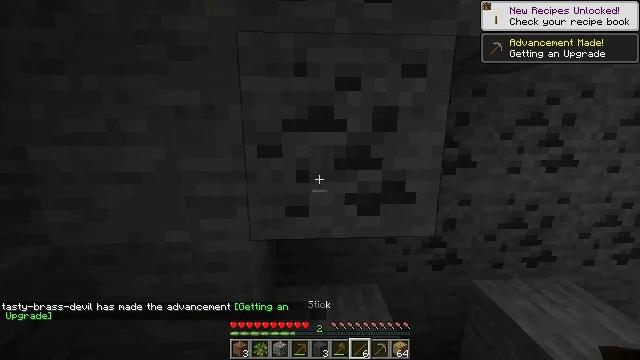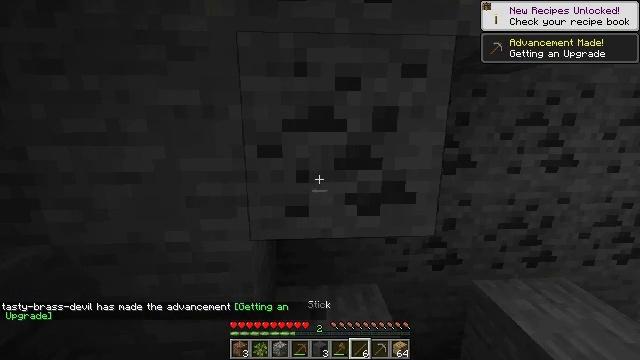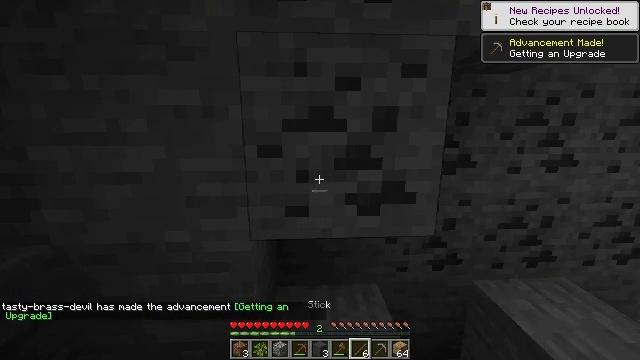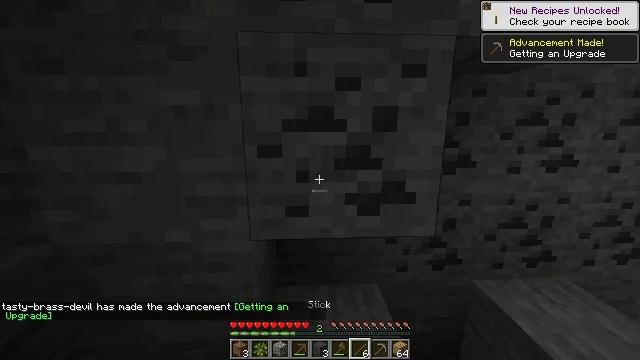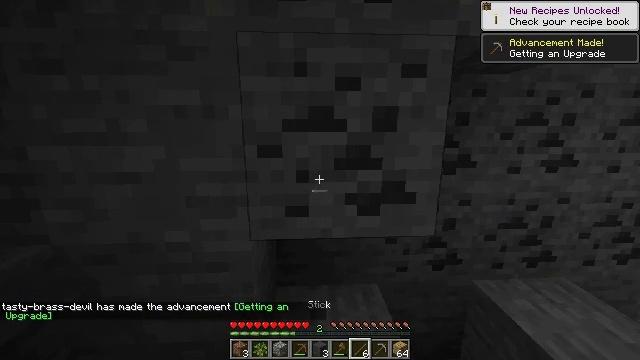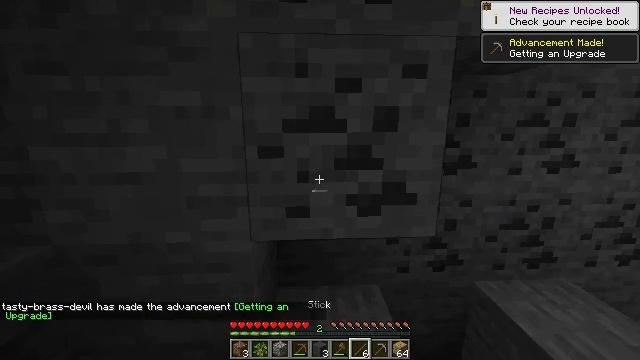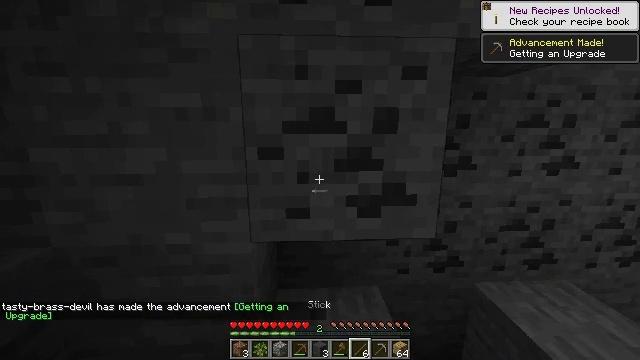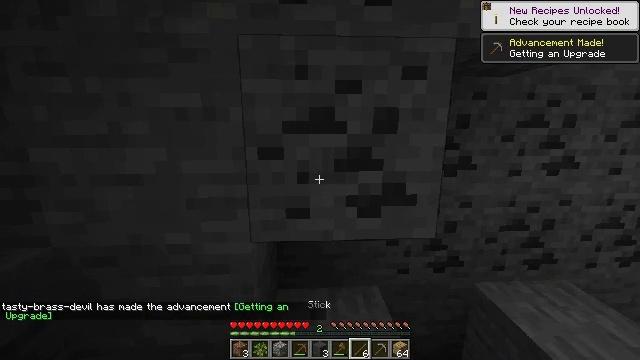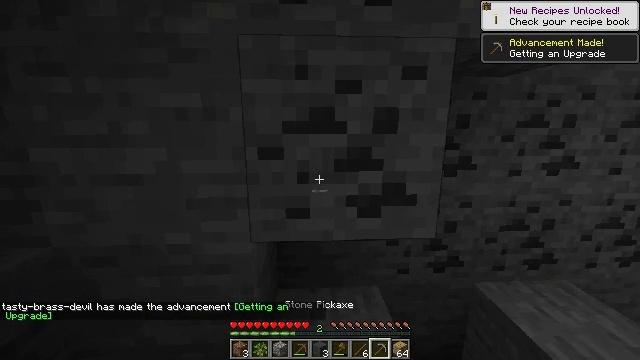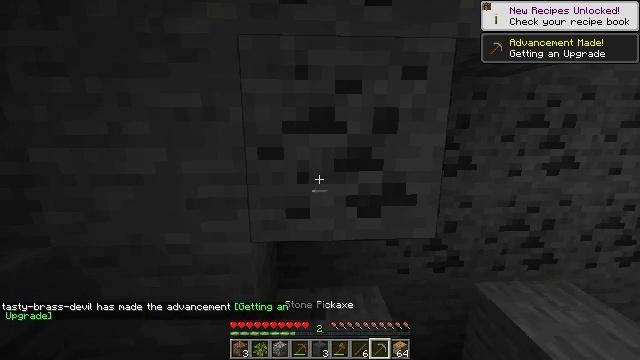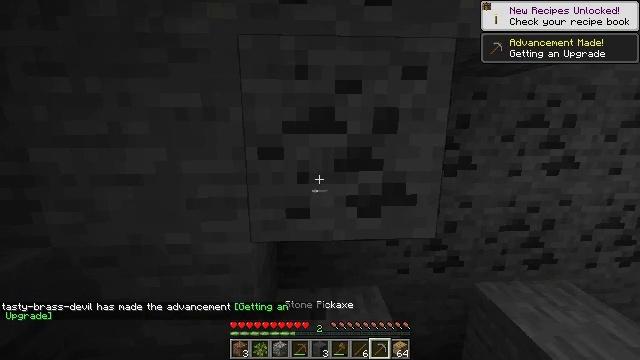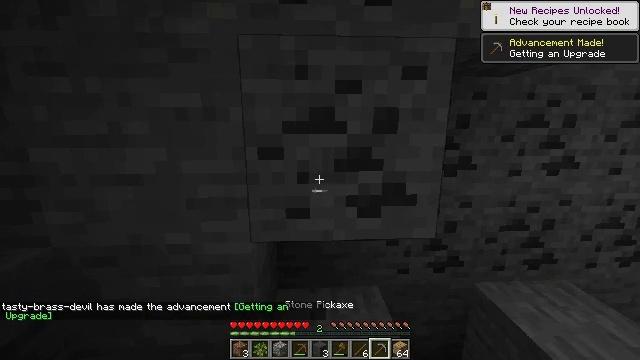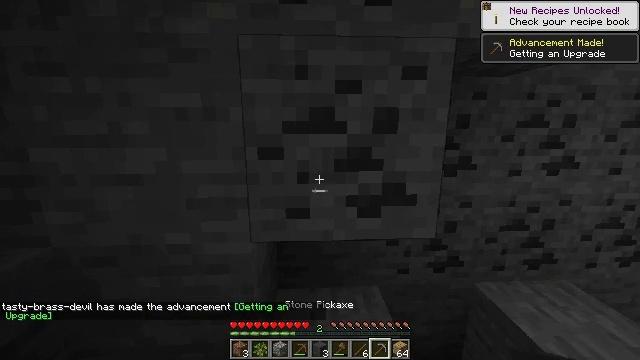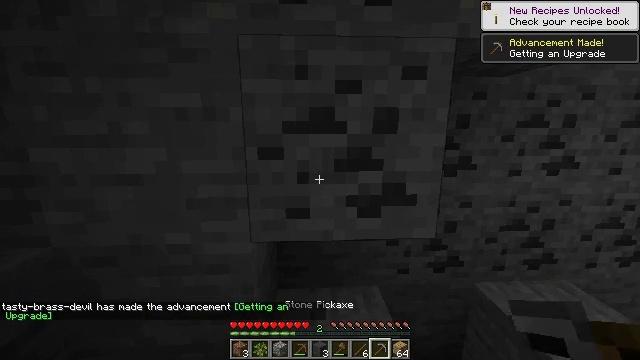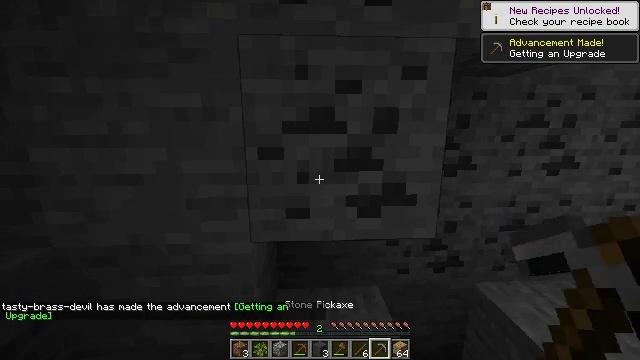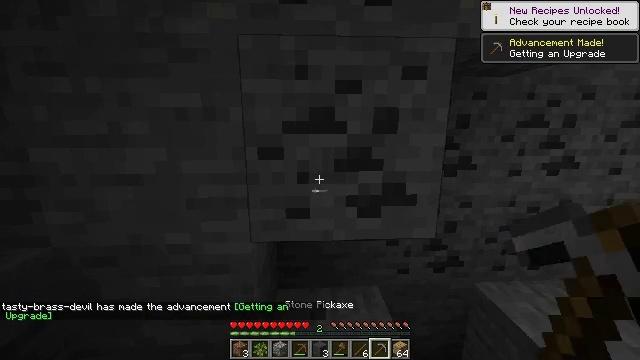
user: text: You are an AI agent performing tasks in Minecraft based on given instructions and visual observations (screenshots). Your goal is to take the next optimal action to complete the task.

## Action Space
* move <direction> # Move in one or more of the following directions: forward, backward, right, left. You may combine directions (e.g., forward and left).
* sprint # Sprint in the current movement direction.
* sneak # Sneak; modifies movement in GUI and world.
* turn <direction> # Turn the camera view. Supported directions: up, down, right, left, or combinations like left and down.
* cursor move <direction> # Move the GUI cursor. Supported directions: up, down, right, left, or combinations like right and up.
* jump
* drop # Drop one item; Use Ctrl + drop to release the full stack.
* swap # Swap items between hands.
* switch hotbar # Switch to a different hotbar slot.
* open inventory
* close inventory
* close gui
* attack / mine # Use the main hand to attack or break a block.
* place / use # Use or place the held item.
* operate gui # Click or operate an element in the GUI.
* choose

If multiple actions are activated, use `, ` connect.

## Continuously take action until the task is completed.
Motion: motion action
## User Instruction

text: Collect coal by mining the ore.
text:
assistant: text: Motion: no_op
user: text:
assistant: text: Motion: no_op
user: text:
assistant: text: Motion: no_op
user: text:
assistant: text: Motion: no_op
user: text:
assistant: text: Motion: no_op
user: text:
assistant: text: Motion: no_op
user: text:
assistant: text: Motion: no_op
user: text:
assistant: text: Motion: no_op
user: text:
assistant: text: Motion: no_op
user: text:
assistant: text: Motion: no_op
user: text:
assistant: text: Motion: no_op
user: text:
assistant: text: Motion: no_op
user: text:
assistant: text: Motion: no_op
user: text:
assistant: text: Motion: no_op
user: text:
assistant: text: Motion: no_op
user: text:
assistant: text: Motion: turn up
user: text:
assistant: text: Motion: attack / mine
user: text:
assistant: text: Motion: attack / mine
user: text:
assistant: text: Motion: attack / mine
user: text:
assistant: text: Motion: attack / mine
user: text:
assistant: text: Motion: turn up, attack / mine
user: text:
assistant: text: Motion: turn up, attack / mine
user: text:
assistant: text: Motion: turn up, attack / mine
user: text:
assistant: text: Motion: attack / mine
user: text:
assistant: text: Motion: attack / mine
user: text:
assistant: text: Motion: attack / mine
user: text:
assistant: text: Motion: attack / mine
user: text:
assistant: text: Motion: attack / mine
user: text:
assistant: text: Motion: attack / mine
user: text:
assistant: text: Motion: turn right, attack / mine